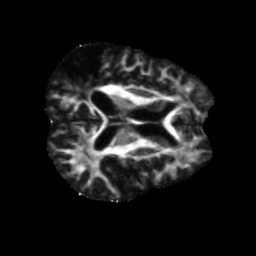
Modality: FA
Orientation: axial
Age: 68
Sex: male
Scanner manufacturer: siemens
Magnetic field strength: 3 T
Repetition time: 5.47 s
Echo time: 0.0854 s